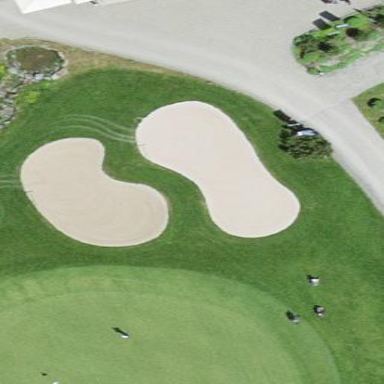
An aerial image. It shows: Golf bunker filled with sandy terrain.